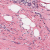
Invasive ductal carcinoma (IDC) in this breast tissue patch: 0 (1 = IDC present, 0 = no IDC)